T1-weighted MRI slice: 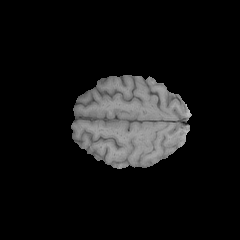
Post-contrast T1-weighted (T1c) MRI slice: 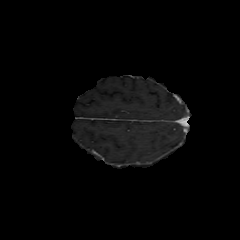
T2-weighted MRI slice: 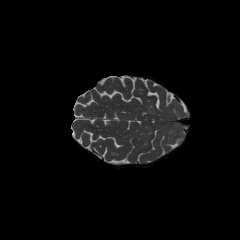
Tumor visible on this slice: no